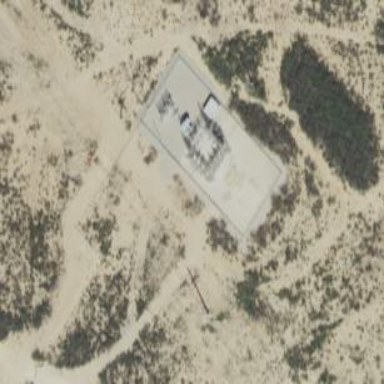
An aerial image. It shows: Outdoor distribution substation protected by fence.